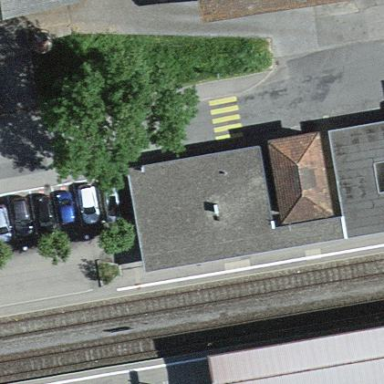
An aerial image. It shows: Service building.